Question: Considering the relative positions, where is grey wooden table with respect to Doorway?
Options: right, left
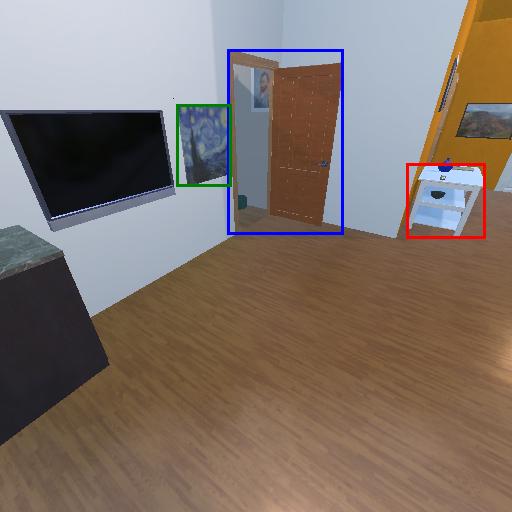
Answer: right